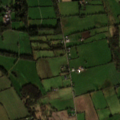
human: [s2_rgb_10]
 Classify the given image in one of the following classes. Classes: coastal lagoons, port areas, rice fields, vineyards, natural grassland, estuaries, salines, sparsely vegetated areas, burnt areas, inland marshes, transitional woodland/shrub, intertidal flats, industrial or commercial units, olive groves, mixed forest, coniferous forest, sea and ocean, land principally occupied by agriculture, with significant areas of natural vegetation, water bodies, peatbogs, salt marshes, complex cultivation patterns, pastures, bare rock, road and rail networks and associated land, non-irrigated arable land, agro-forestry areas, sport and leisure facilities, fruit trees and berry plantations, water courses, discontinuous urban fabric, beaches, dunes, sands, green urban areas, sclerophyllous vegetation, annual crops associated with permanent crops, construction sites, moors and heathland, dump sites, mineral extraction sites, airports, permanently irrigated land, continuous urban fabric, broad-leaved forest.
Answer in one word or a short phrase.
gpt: non-irrigated arable land, pastures, land principally occupied by agriculture, with significant areas of natural vegetation